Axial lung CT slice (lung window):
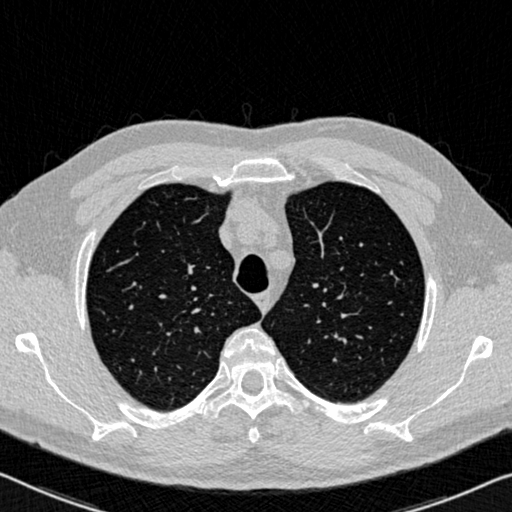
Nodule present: no